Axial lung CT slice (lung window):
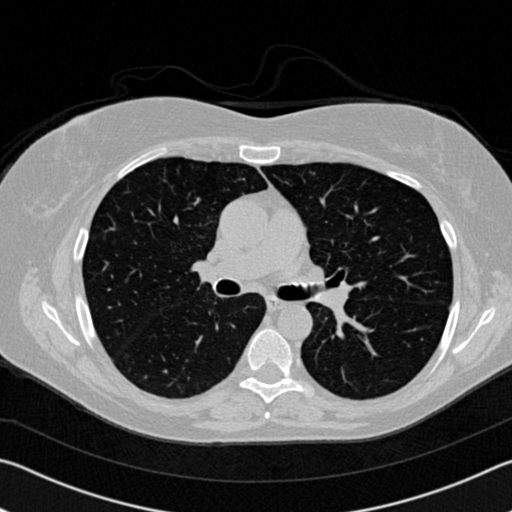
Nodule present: no